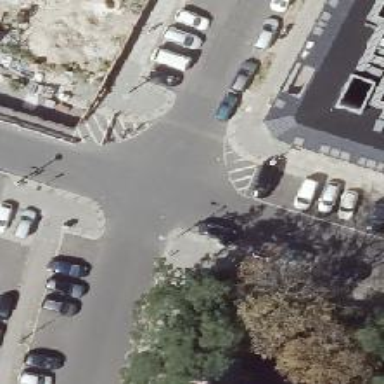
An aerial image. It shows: Unmarked crossing with left kerb extension.